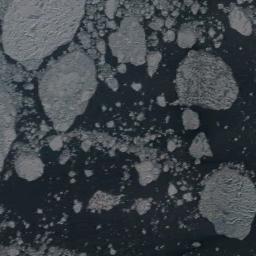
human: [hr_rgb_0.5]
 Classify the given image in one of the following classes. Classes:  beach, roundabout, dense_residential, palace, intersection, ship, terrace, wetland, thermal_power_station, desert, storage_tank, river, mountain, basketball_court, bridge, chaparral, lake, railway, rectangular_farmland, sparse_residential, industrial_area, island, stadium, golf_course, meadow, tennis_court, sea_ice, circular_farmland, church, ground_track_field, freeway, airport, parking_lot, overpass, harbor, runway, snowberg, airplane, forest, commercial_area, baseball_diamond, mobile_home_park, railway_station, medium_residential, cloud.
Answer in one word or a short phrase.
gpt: sea_ice